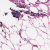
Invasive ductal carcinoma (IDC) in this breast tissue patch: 0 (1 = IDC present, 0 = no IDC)